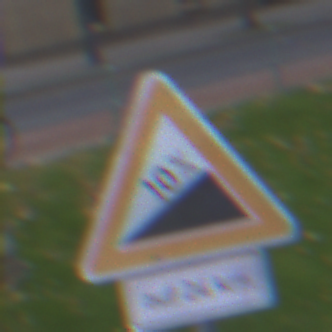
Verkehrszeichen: Steigung10
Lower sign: LaengeEinerStrecke6
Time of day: SunriseSunset
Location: Outdoor (Urban)
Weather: PartlyCloudy
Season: NotSpecified
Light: Natural